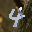
Label: 4